Question: What is the value of the measurement in the image?
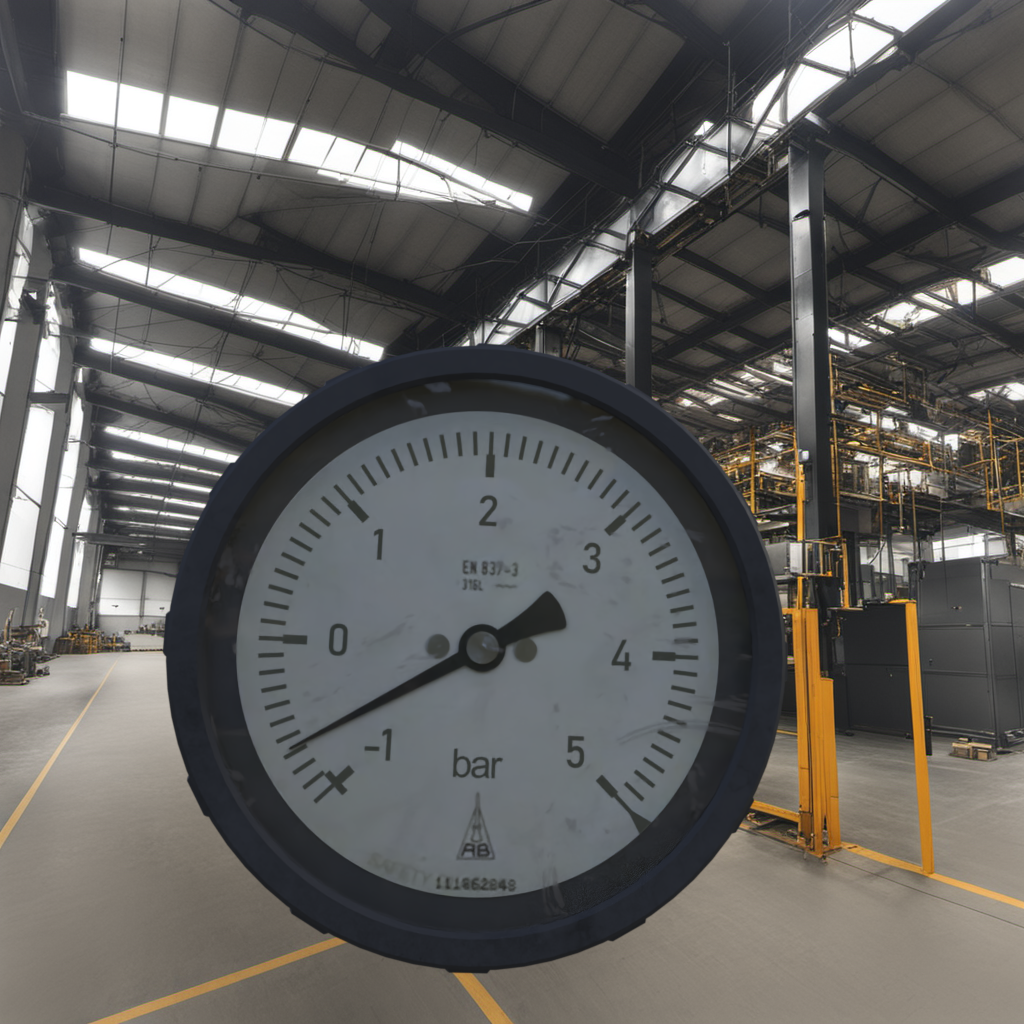
Answer: The result is -0.7
Question: What is the value range of this measurement?
Answer: The range is from -1 to 5
Question: What is the minimum and maximum value range of this measurement?
Answer: The minimum value is -1 and the maximum value is 5